Brain MRI, t1w sequence, axial 2D slice.
Patient: age 42, sex F, weight 78 kg, height 1.78 m
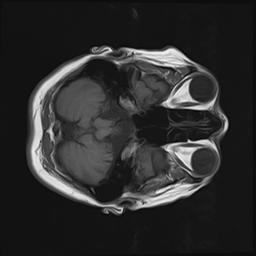